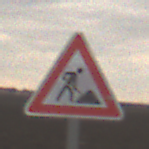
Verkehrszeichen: Arbeitsstelle
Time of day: MorningAfternoon
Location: Outdoor (Nature)
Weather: Overcast
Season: NotSpecified
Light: Natural